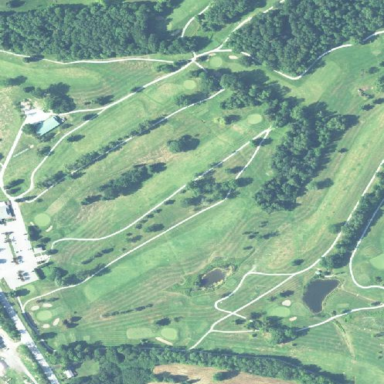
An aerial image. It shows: Golf course.